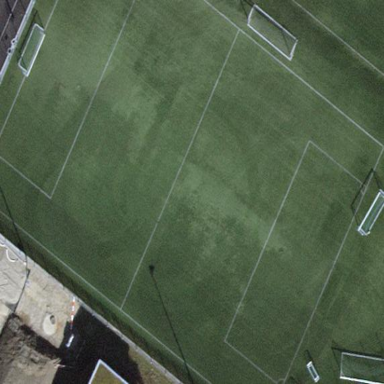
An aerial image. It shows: Artificial turf soccer pitch for leisure activities.